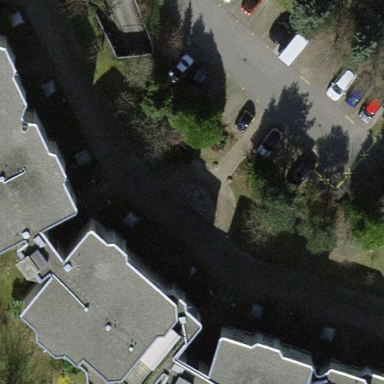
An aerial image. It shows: Flat-roofed apartment building.